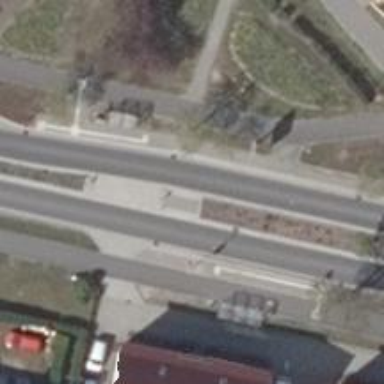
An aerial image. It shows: Asphalt road with primary highway designation. There are separate sidewalks on both sides.